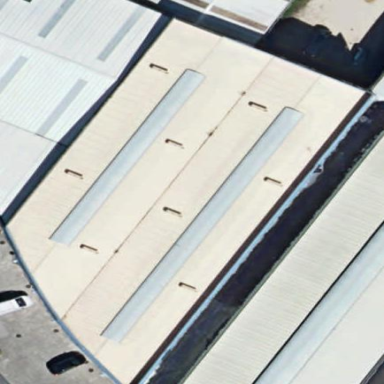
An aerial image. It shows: Warehouse.